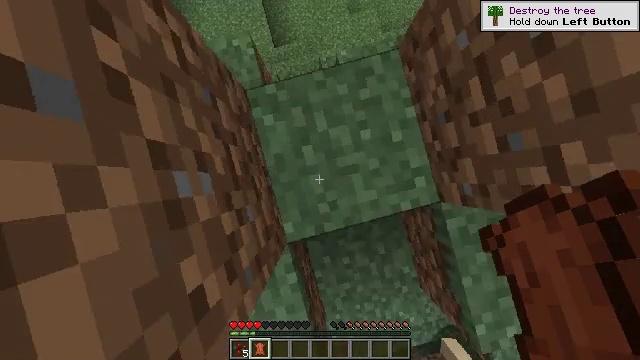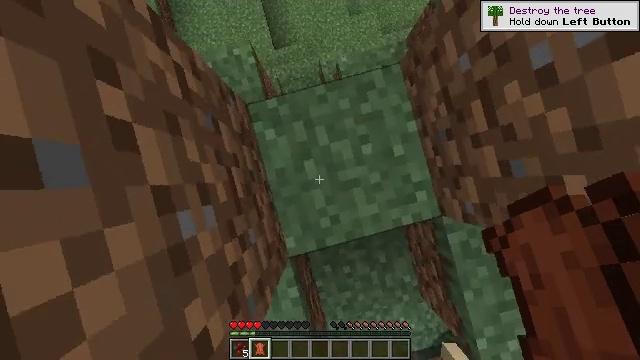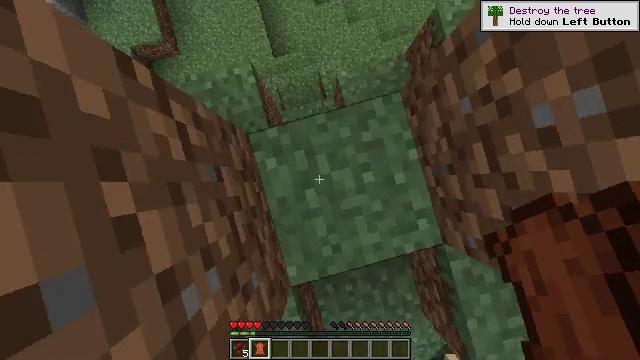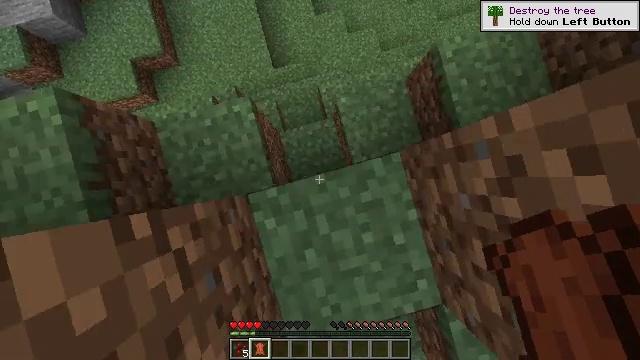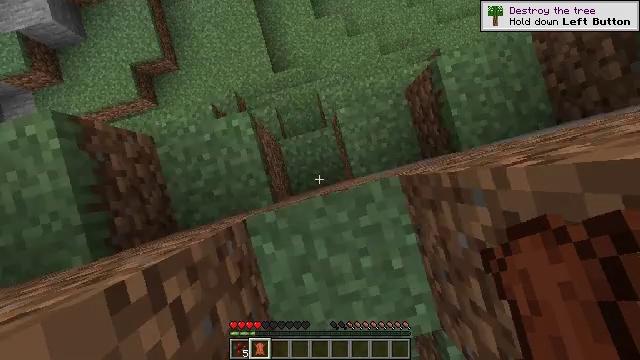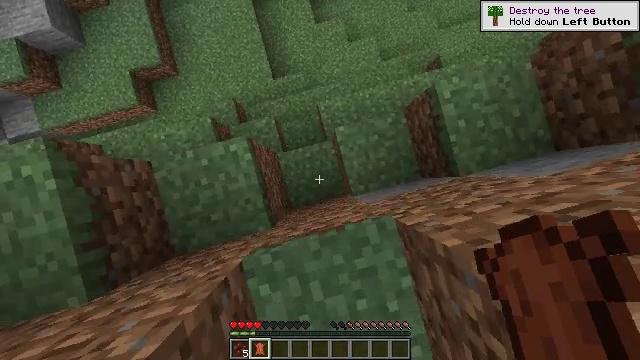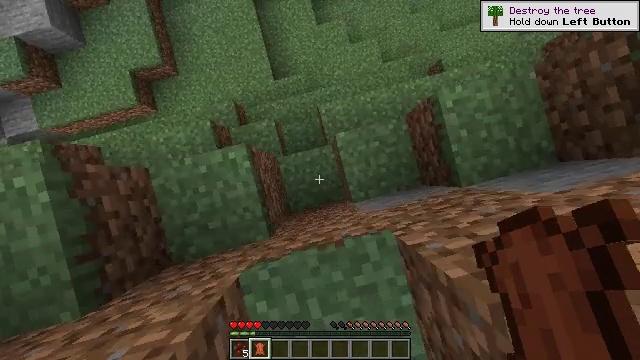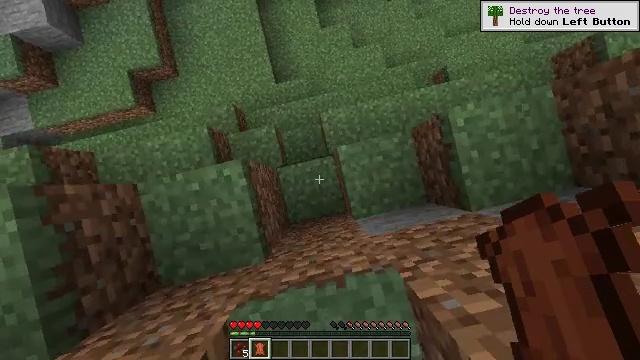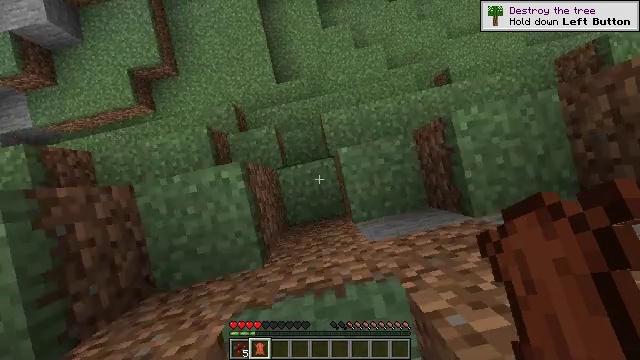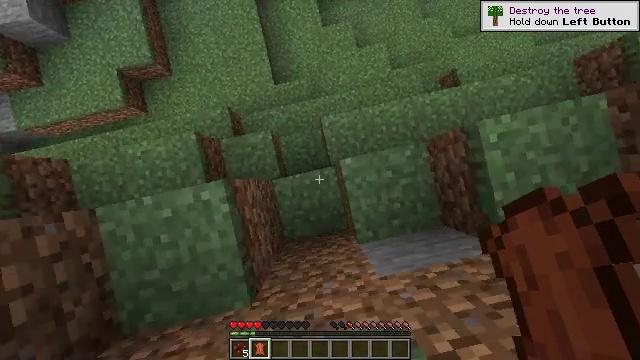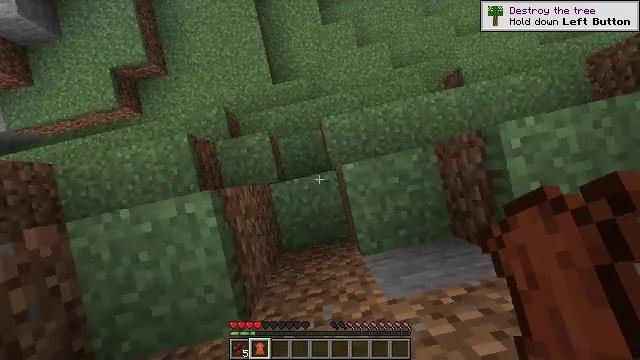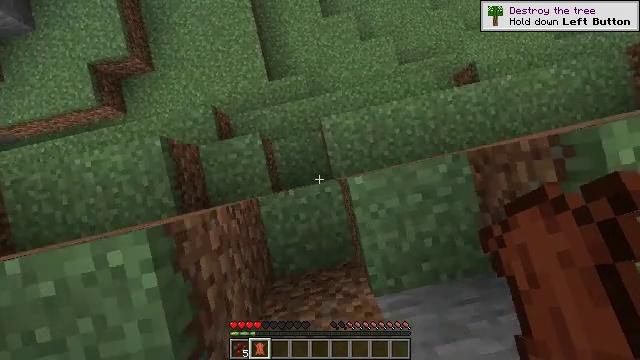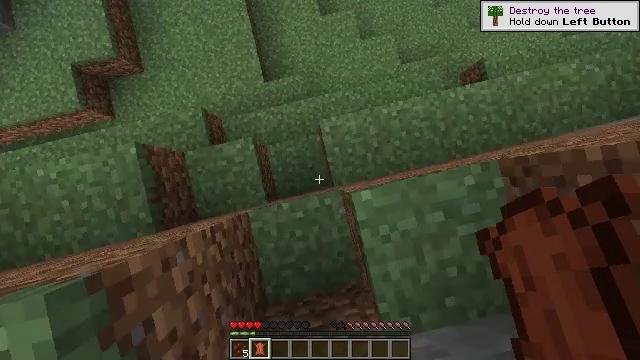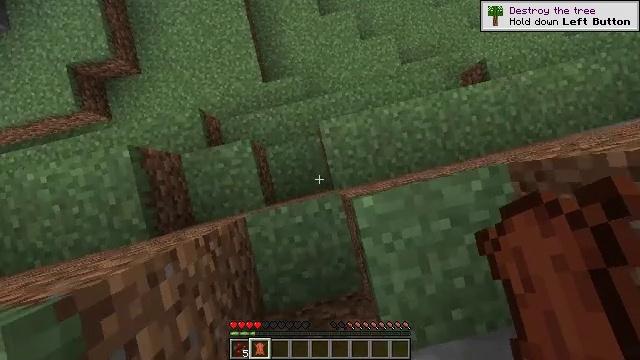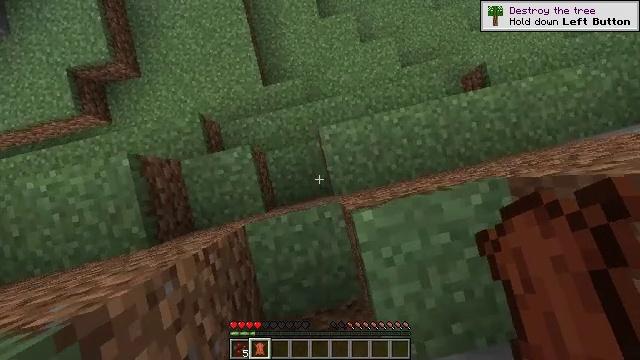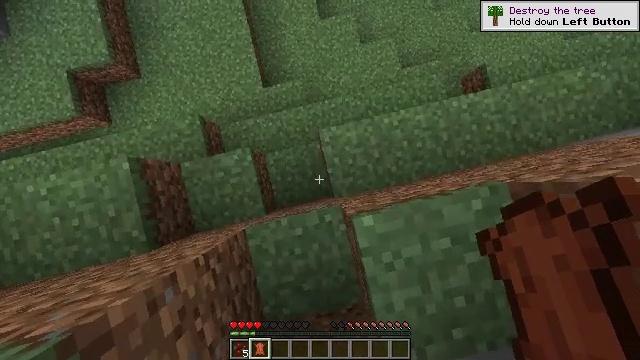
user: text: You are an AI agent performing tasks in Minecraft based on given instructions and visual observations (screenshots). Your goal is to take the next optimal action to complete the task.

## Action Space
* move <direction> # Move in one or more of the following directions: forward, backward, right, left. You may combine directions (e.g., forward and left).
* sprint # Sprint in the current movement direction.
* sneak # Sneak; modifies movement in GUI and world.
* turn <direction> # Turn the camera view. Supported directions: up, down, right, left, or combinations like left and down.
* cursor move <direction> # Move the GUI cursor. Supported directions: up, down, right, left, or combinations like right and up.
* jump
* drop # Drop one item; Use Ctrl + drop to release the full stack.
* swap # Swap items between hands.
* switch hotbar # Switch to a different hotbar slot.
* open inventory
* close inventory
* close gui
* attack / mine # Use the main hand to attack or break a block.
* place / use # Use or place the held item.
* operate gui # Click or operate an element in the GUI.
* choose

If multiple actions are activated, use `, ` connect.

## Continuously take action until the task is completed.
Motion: motion action
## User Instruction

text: Destroy the bee nest.
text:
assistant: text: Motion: move forward
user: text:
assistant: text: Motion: move forward
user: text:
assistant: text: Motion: move forward
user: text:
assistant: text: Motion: move forward
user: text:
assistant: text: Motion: move forward
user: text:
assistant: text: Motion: move forward, turn down
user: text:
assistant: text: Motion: move forward, turn left and down
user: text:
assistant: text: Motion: turn down
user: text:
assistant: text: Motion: no_op
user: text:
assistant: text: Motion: no_op
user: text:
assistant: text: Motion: no_op
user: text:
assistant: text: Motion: no_op
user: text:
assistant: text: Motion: no_op
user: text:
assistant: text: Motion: no_op
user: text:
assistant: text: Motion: no_op
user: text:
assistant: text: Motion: no_op
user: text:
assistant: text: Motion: no_op
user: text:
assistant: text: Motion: turn up
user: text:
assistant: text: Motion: turn up
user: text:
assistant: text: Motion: turn right and up
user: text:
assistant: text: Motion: turn right and up
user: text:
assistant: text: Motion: turn right and up
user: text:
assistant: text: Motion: turn up
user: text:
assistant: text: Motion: no_op
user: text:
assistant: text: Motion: no_op
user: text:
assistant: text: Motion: no_op
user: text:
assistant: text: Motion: no_op
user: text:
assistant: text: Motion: no_op
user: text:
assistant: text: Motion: no_op
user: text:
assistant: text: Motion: no_op